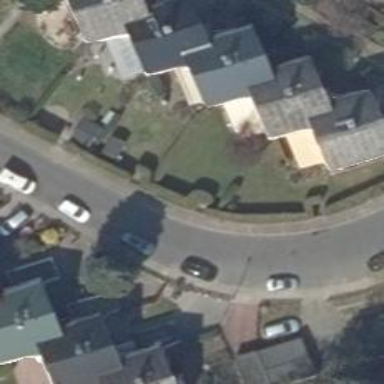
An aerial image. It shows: Residential road with sidewalks on both sides.